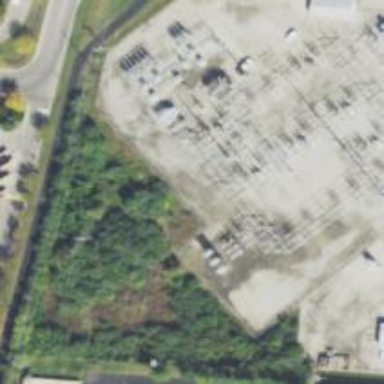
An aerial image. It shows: Switch used for power control.